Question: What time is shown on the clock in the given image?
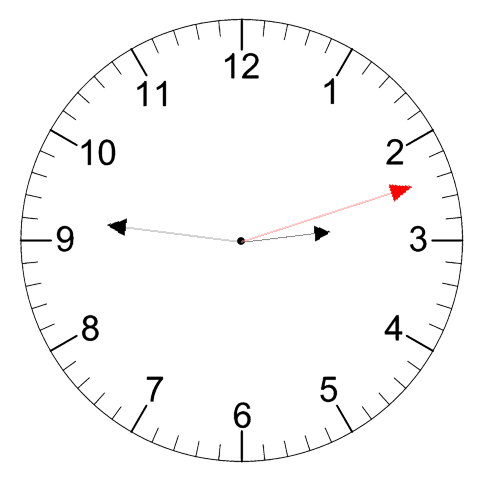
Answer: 02:46:12